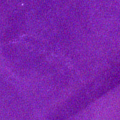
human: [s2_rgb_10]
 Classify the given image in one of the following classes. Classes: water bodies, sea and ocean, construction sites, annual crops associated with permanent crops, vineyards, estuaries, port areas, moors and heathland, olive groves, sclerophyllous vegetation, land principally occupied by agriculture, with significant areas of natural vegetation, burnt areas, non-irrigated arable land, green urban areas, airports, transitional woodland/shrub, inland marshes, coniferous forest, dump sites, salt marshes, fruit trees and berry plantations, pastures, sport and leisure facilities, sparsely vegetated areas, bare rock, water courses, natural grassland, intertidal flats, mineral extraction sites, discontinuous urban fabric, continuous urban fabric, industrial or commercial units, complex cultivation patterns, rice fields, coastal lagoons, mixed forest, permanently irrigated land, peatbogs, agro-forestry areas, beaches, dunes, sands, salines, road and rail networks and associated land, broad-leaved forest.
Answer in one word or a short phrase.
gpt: sea and ocean